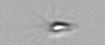
Label: Calciopappus